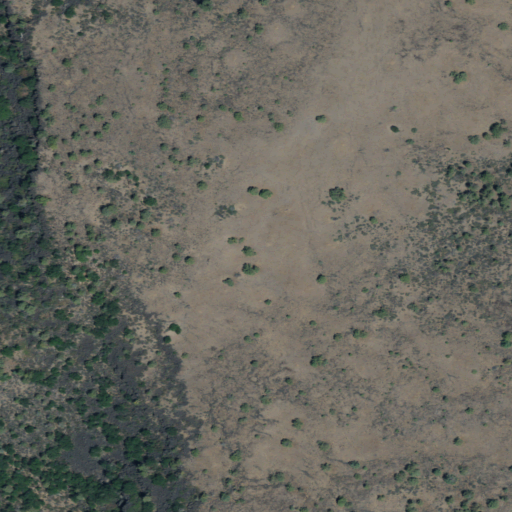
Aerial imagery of cliff(s) in California named Beaver Creek Rim containing shrub, evergreen forest, and grassland